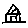
Label: house